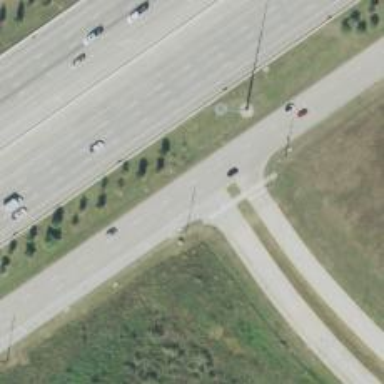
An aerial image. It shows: Secondary road with frontage road alongside.